Question: I want to fit a plane to some data points and draw it. My current code is this:
'''
import numpy as np
from mpl_toolkits.mplot3d import Axes3D
import matplotlib.pyplot as plt
points = [(1.1,2.1,8.1),
(3.2,4.2,8.0),
(5.3,1.3,8.2),
(3.4,2.4,8.3),
(1.5,4.5,8.0)]
xs, ys, zs = zip(*points)
fig = plt.figure()
ax = fig.add_subplot(111, projection='3d')
ax.scatter(xs, ys, zs)
point = np.array([0.0, 0.0, 8.1])
normal = np.array([0.0, 0.0, 1.0])
d = -point.dot(normal)
xx, yy = np.meshgrid([-5,10], [-5,10])
z = (-normal[0] * xx - normal[1] * yy - d) * 1. /normal[2]
ax.plot_surface(xx, yy, z, alpha=0.2, color=[0,1,0])
ax.set_xlim(-10,10)
ax.set_ylim(-10,10)
ax.set_zlim( 0,10)
plt.show()
'''
which results in the following:

As you can see at the moment I create the plane manually. How can I calculate it? I guess it is possible with 'scipy.optimize.minimize' somehow. The kind of error function is not that important to me at the moment. I think least squares (vertical point-plane-distance) would be fine. It would be cool if one of you could show me how to do it.
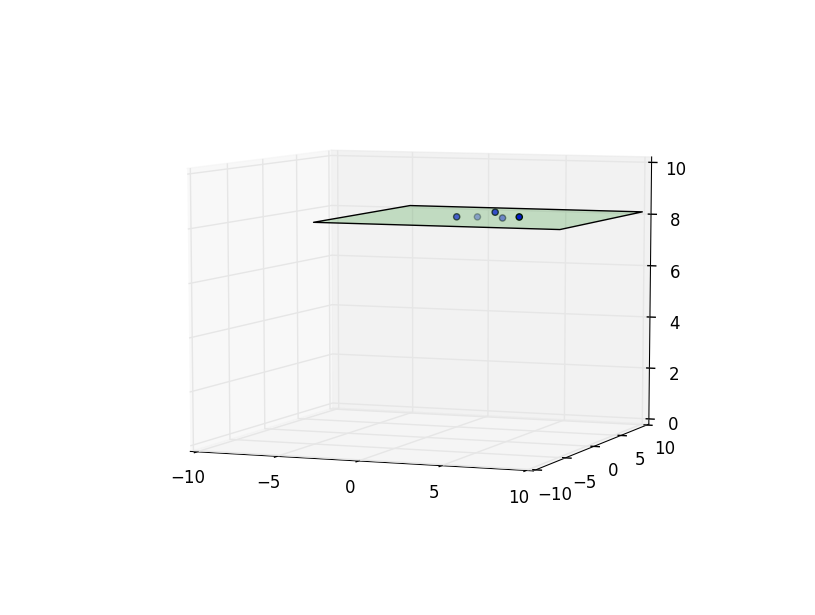
Answer: Oh, the idea just came to my mind. It's quite easy. :-)
'''
import numpy as np
from mpl_toolkits.mplot3d import Axes3D
import matplotlib.pyplot as plt
import scipy.optimize
import functools
def plane(x, y, params):
a = params[0]
b = params[1]
c = params[2]
z = a*x + b*y + c
return z
def error(params, points):
result = 0
for (x,y,z) in points:
plane_z = plane(x, y, params)
diff = abs(plane_z - z)
result += diff**2
return result
def cross(a, b):
return [a[1]*b[2] - a[2]*b[1],
a[2]*b[0] - a[0]*b[2],
a[0]*b[1] - a[1]*b[0]]
points = [(1.1,2.1,8.1),
(3.2,4.2,8.0),
(5.3,1.3,8.2),
(3.4,2.4,8.3),
(1.5,4.5,8.0)]
fun = functools.partial(error, points=points)
params0 = [0, 0, 0]
res = scipy.optimize.minimize(fun, params0)
a = res.x[0]
b = res.x[1]
c = res.x[2]
xs, ys, zs = zip(*points)
fig = plt.figure()
ax = fig.add_subplot(111, projection='3d')
ax.scatter(xs, ys, zs)
point = np.array([0.0, 0.0, c])
normal = np.array(cross([1,0,a], [0,1,b]))
d = -point.dot(normal)
xx, yy = np.meshgrid([-5,10], [-5,10])
z = (-normal[0] * xx - normal[1] * yy - d) * 1. /normal[2]
ax.plot_surface(xx, yy, z, alpha=0.2, color=[0,1,0])
ax.set_xlim(-10,10)
ax.set_ylim(-10,10)
ax.set_zlim( 0,10)
plt.show()
'''

Sorry for asking unnecessarily.